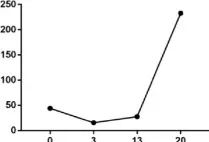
CA153.
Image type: pathology (immunostaining)